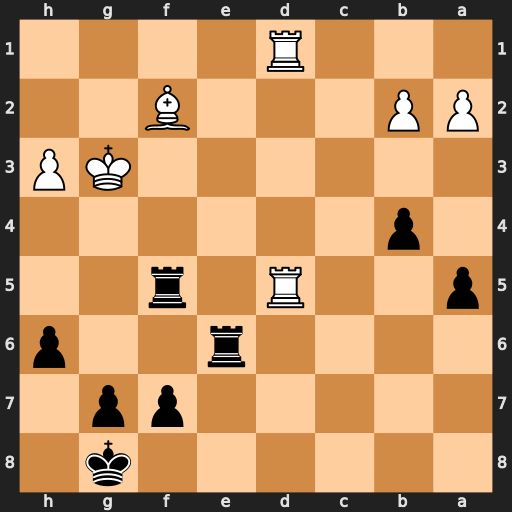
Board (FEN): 6k1/5pp1/4r2p/p2R1r2/1p6/6KP/PP3B2/3R4
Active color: b
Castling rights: -
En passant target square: -
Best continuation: Rg6+ Kh2 Rxf2+